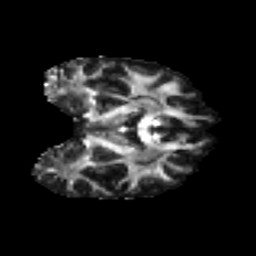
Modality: FA
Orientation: coronal
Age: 37
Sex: male
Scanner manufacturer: ge
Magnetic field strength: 3 T
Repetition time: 7.8 s
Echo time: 0.0608 s